Question: I have a matrix 'M' of size 'NxP'. Every 'P' columns are orthogonal ('M' is a basis). I also have a vector 'V' of size 'N'.
My objective is to transform the first vector of 'M' into 'V' and to update the others in order to conservate their orthogonality. I know that the origins of 'V' and 'M' are the same, so it is basically a rotation from a certain angle. I assume we can find a matrix 'T' such that 'T*M = M''. However, I can't figure out the details of how to do it (with MATLAB).
Also, I know there might be an infinite number of transforms doing that, but I'd like to get the simplest one (in which others vectors of 'M' approximately remain the same, no rotation around the first vector).
A small picture to illustrate. In my actual case, 'N' and 'P' can be large integers (not necessarily 3):

Thanks in advance for your help!
## [EDIT] Alternative solution to Gram-Schmidt (accepted answer)
I managed to get a correct solution by retrieving a rotation matrix 'R' by solving an optimization problem minimizing the 2-norm between 'M' and 'R*M', under the constraints:
- 'V''R*M[1] ... R*M[P-1]''V'*(R*M[i]) = 0'- 'R*M[0] = V'
Due to the solver constraints, I couldn't indicate that 'R*M[0] ... R*M[P-1]' are all pairwise orthogonal ( '(R*M)' * (R*M) = I').
Luckily, it seems that with this problem and with my solver (CVX using SDPT3), the resulting 'R*M[0] ... R*M[P-1]' are also pairwise orthogonal.
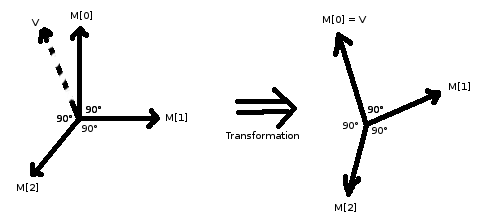
Answer: I believe you want to use the <URL> process here, which finds an orthogonal basis for a set of vectors. If 'V' is not orthogonal to 'M[0]', you can simply change 'M[0]' to 'V' and run Gram-Schmidt, to arrive at an orthogonal basis. If it is orthogonal to 'M[0]', instead change another, non-orthogonal vector such as 'M[1]' to 'V' and swap the columns to make it first.
Mind you, the vector 'V' needs to be in the column space of 'M', or you will always have a different basis than you had before.
Matlab doesn't have a built-in Gram-Schmidt command, although you can use the 'qr' command to get an orthogonal basis. However, this won't work if you need 'V' to be one of the vectors.